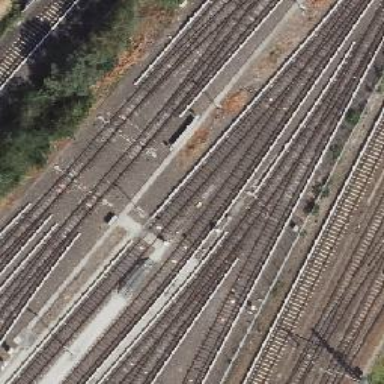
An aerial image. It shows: Yard used for service maintenance of electrified light rail railway.